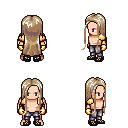
a pixel art fantasy rpg character, male body template, human, light skin, gold arm armor, metal pants, white blonde extra-long hairstyle, gold gloves, ghillies, four views (front, back, left, right), 2x2 character sprite sheet, small pixel art, hard edges, no anti-aliasing